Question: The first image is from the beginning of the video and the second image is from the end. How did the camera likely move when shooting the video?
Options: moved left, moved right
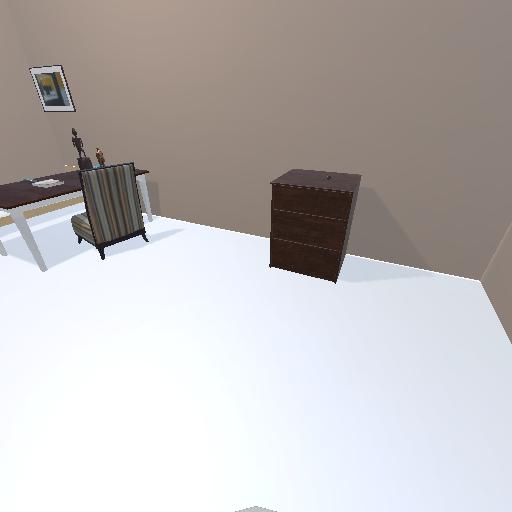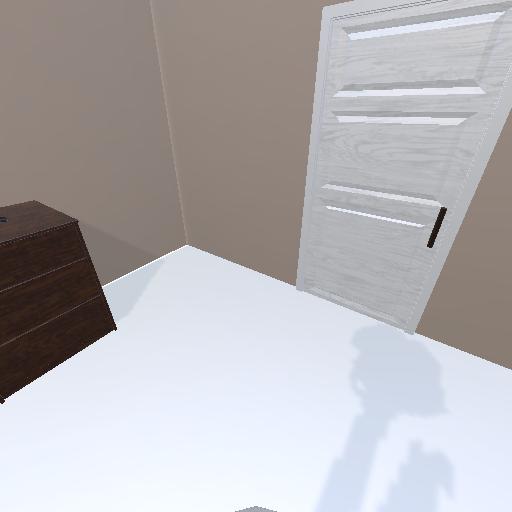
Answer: moved left